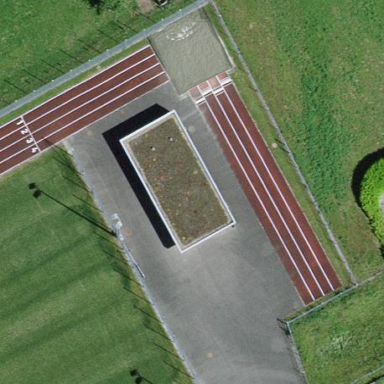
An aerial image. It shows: Athletics track located in leisure land area.